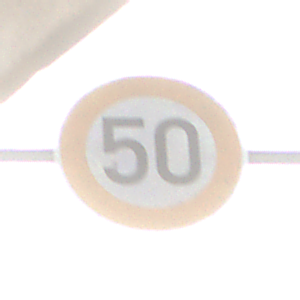
Verkehrszeichen: Geschwindigkeit50
Umgebung: Roofed, Suburban
Tageszeit: SunriseSunset
Wetter: Clear
Licht: Natural
Jahreszeit: NotSpecified
Kontrast: MediumContrast